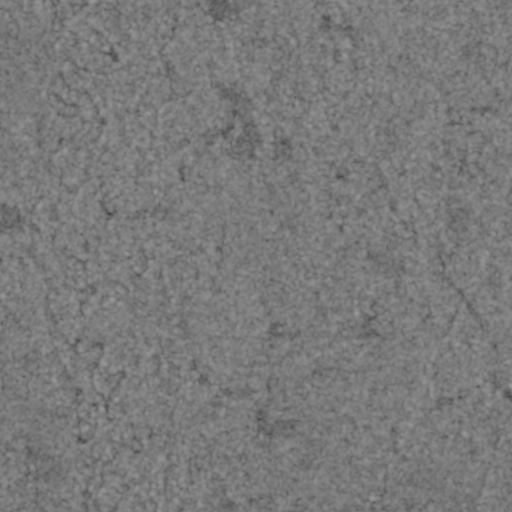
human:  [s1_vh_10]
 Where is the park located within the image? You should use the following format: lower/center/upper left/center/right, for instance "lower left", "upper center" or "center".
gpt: The park is located in the center left of the image.
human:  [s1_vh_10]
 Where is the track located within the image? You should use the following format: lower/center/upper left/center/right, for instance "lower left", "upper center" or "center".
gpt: There is no track in the image.

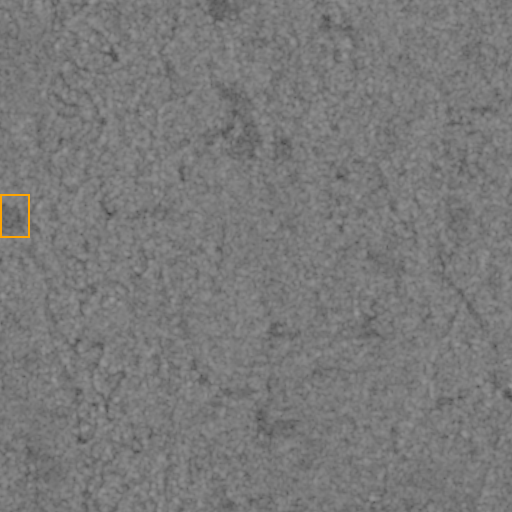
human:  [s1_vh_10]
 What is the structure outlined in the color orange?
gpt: The structure outlined in orange is a park.
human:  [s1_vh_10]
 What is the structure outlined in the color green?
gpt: There is no green outline.